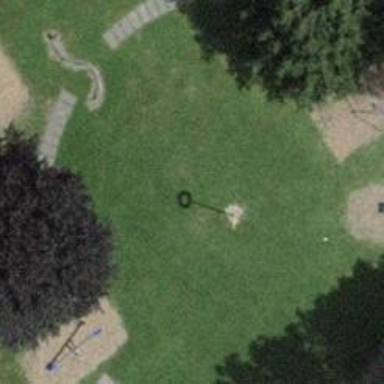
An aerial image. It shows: Playground with swings.